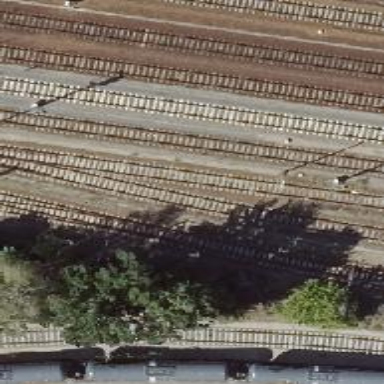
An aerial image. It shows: Railway signal.